Question: Is it possible to highlight text on a webpage and then examine the html with javaScript? (Let's say the javascript spits the HTML into another DIV)
I'm building an extension for chrome and I want to a user to be able to highlight text and I want the extension to be able to do two things: Copy that text (in an textarea/input or in span/div/any-element or examine the HTML of the selected text within a span/div/any-element.
This is all under the assumption that chrome has the ability to edit & examine the DOM. I believe this to be the case because of this warning I received in GC's extensions manager

This tells me that the extensions have some access. To at least the page address. Is there more access?
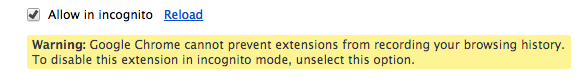
Answer: Note: the following will not work in IE < 9. For a cross-browser solution, see <URL>.
'''
function getSelectionText() {
var text = "";
if (typeof window.getSelection != "undefined") {
text = window.getSelection().toString();
}
return text;
}
function getSelectionHtml() {
var html = "";
if (typeof window.getSelection != "undefined") {
var sel = window.getSelection();
if (sel.rangeCount) {
var container = document.createElement("div");
container.appendChild(sel.getRangeAt(0).cloneContents());
html = container.innerHTML;
}
}
return html;
}
'''